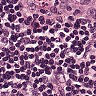
Metastatic tissue present: no